【题型】解答题　【知识点】平面几何　【难度】easy
如图, 已知平行四边形 $ABCD$ 中, 点 $F$ 是对角线 $BD$ 上一点, $\angle BFC = \angle A$, 延长 $CF$ 交边 $AD$ 于点 $E$。

(1) 求证：$AB^2 = CF \cdot CE$；

(2) 当 $BD = CE$ 时, 求证：四边形 $ABCD$ 是菱形。
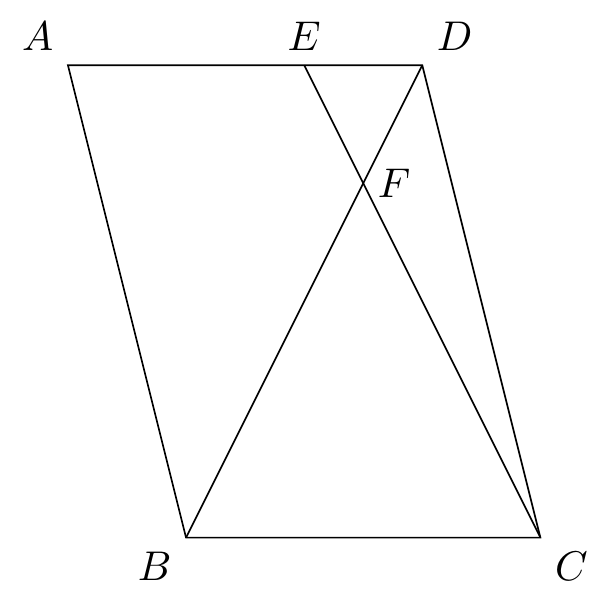
【解答】
解：(1)证明：$\because$ 四边形 $ABCD$ 是平行四边形,

$\therefore AB // CD$, $AB = CD$,

$\therefore \angle A + \angle ADC = 180^\circ$,

又 $\because \angle BFC + \angle DFC = 180^\circ$, $\angle A = \angle BFC$,

$\therefore \angle ADC = \angle DFC$,

又 $\because \angle DCF = \angle ECD$,

$\therefore \triangle DCF \sim \triangle ECD$,

$\therefore \frac{DC}{EC} = \frac{CF}{CD}$,

$\therefore CD^2 = CE \cdot CF$,

$\therefore AB^2 = CE \cdot CF$；

(2)证明：$\because$ 四边形 $ABCD$ 是平行四边形,

$\therefore AD // BC$,

$\therefore \frac{EF}{EC} = \frac{DF}{DB}$,

$\because EC = DB$,

$\therefore EF = DF$,

$\therefore \angle FED = \angle FDE$,

$\because \triangle DCF \sim \triangle ECD$,

$\therefore \angle CDF = \angle CED$,

$\therefore \angle FDE = \angle CDF$,

$\because AB // CD$,

$\therefore \angle ABD = \angle CDB$,

$\therefore \angle ABD = \angle FDE$,

$\therefore AB = AD$,

$\because$ 四边形 $ABCD$ 是平行四边形,

$\therefore$ 四边形 $ABCD$ 是菱形。